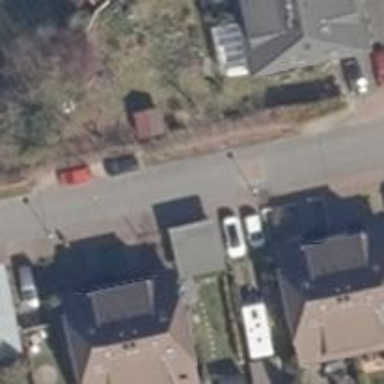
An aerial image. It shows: Bump for traffic calming.